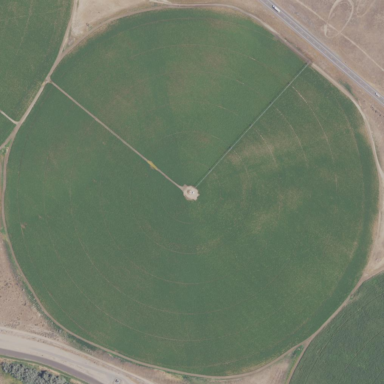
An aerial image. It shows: Farmland with pivot irrigation system.